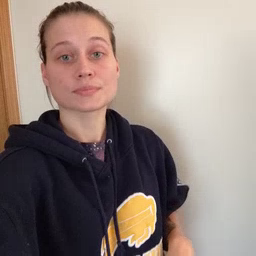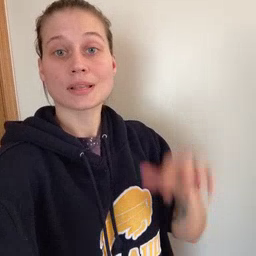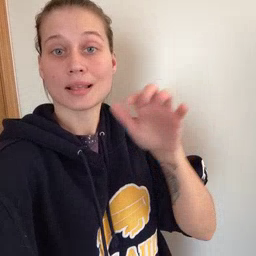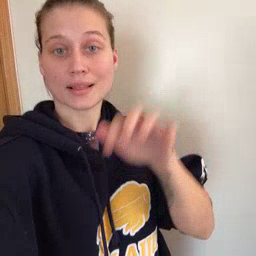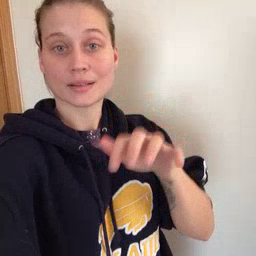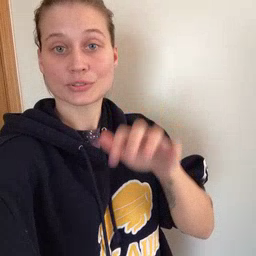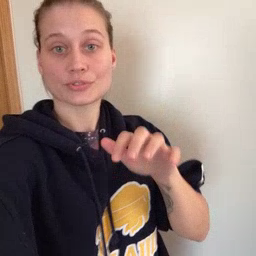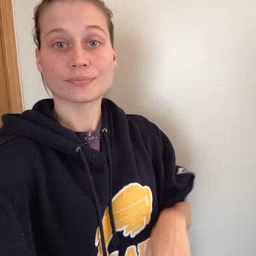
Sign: alligator